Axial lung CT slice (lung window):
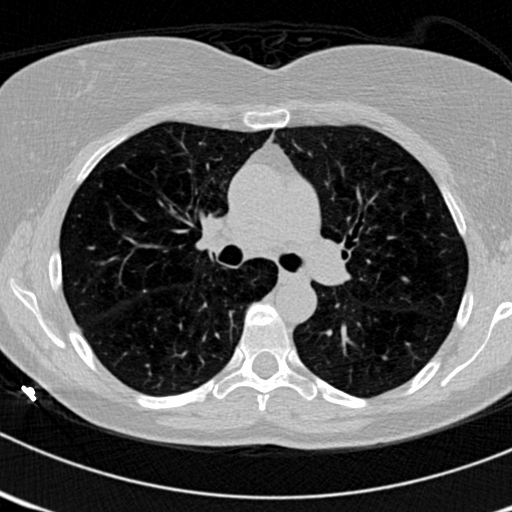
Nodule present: no